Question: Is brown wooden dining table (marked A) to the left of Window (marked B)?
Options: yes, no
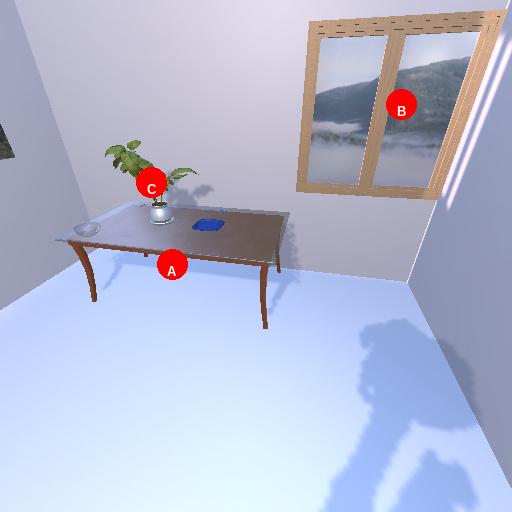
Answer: yes